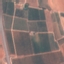
Land use / land cover: PermanentCrop